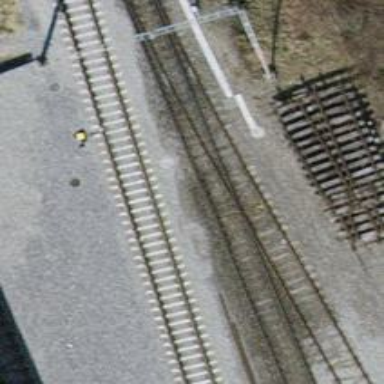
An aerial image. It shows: Railway siding with one electrified track and contact line.